Field crop: tomato
Growth stage: 1
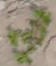
Species: portulaca